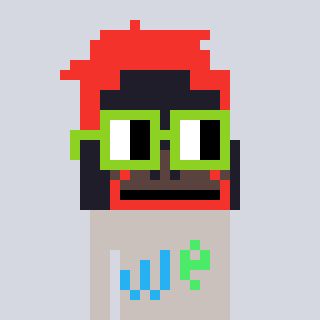
a pixel art character with square light green glasses, a orangutan-shaped head and a foggrey-colored body on a cool background